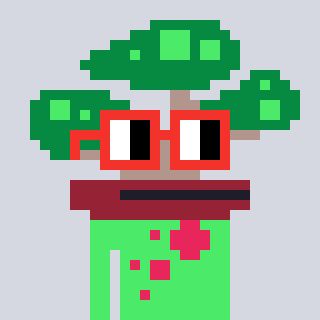
a pixel art character with square red glasses, a bonsai-shaped head and a teal-colored body on a cool background